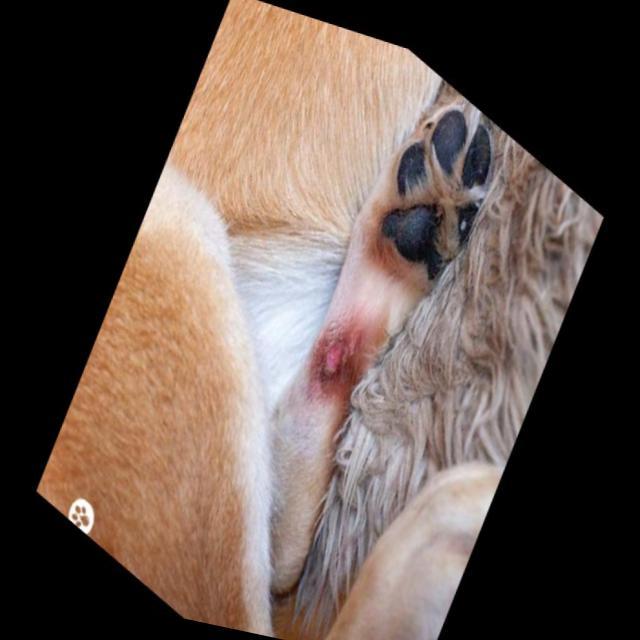
Canine ringworm (Dermatophytosis) — fungal infection caused by Microsporum or Trichophyton. Presents with circular alopecia, scaling, crusting, and broken hairs.